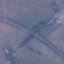
Land use / land cover class: Highway